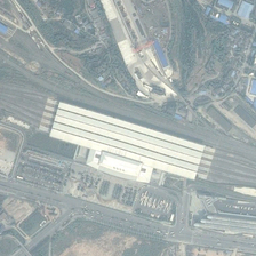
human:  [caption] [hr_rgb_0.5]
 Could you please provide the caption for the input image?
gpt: Many railways pass through the city that is surrounded by fog.

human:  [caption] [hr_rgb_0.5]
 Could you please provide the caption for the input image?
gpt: Many railways pass through the city shrouded in mist.

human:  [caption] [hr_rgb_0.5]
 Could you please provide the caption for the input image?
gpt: Many railroads pass through the City that covered itself in the mist.

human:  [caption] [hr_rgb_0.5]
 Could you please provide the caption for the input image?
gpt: Many railroads pass through the City that covered itself in the mist.

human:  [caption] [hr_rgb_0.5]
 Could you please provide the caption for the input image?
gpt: Many railways passed through the city of fog.